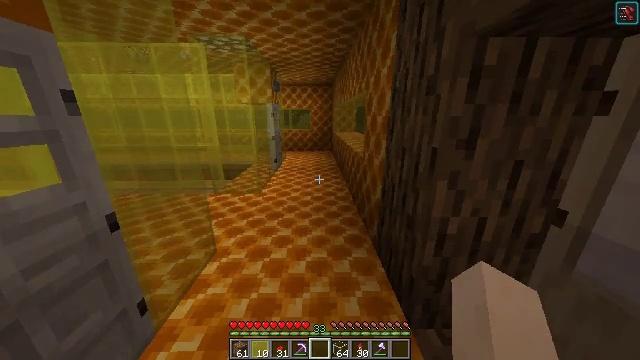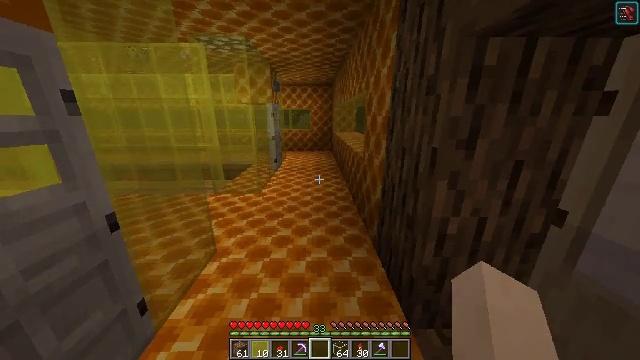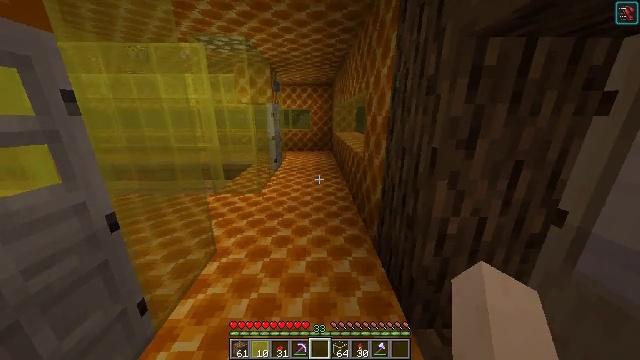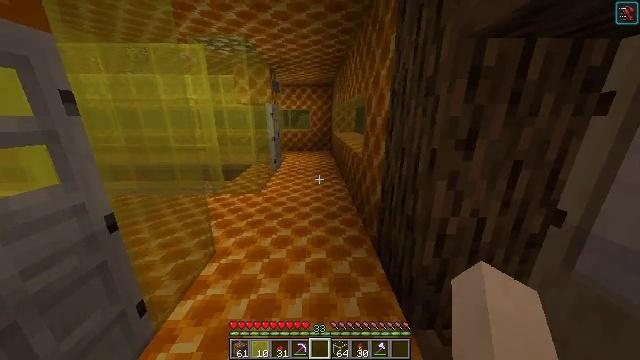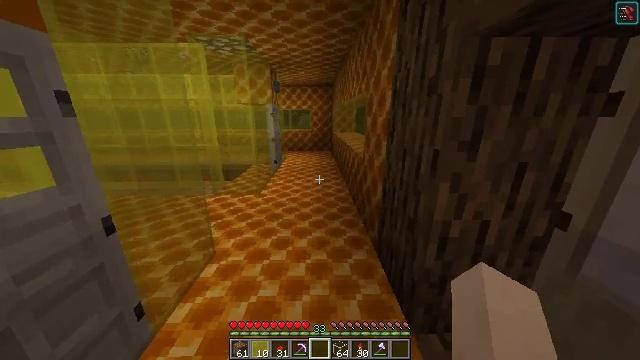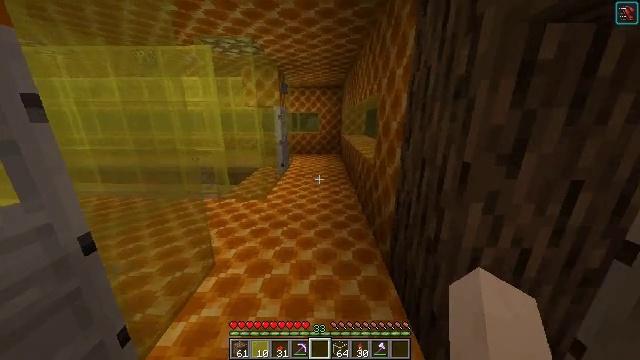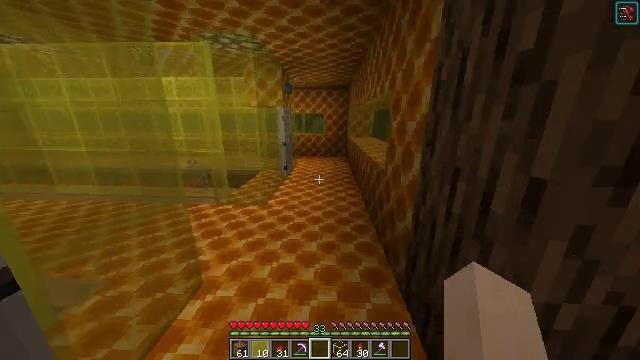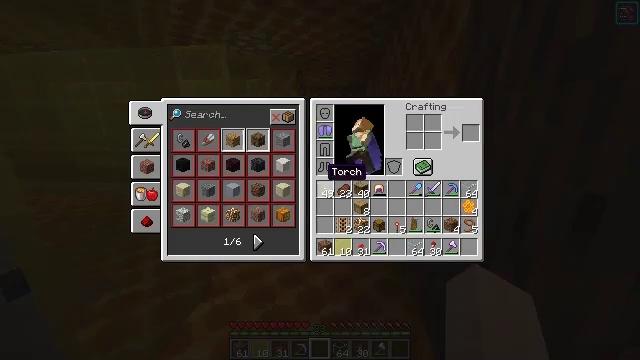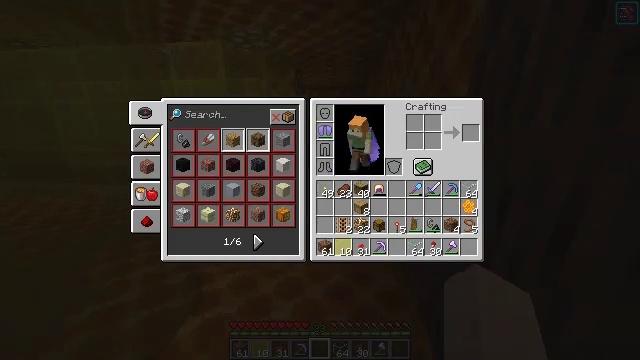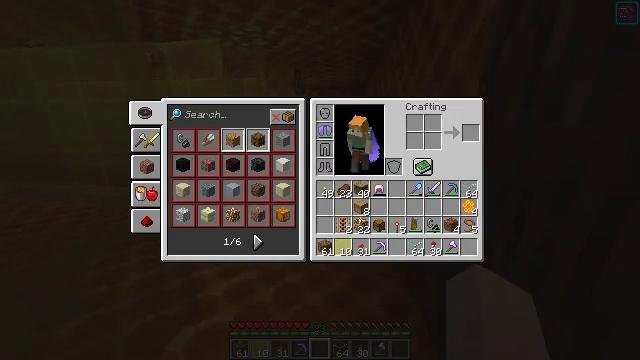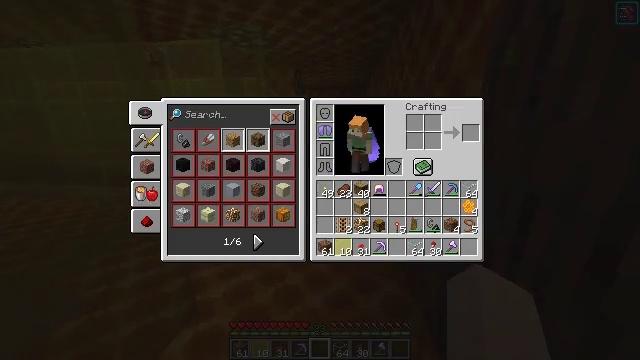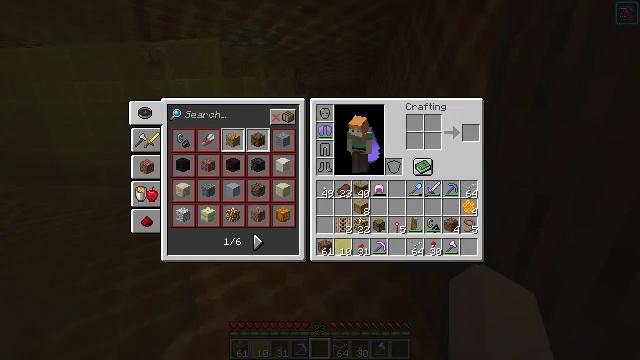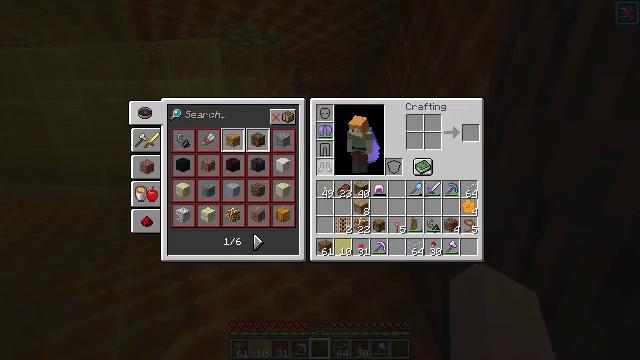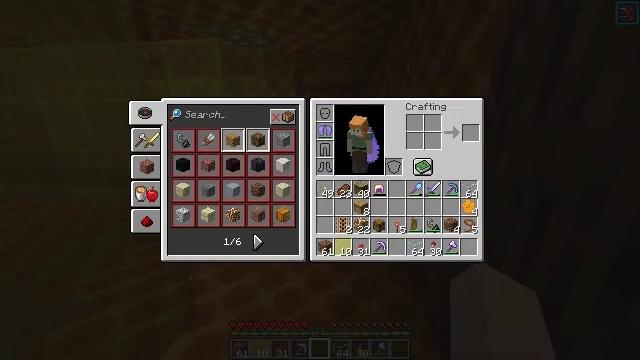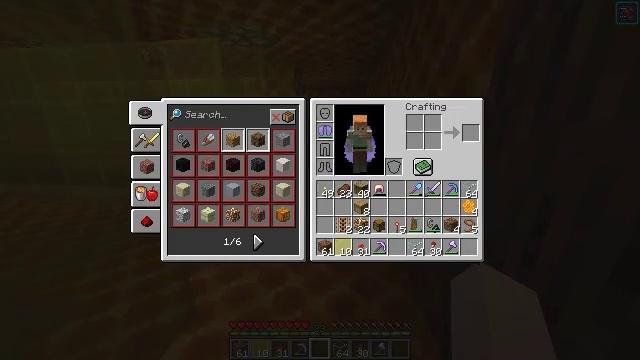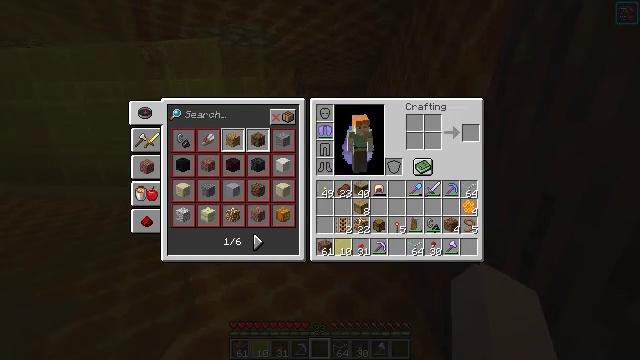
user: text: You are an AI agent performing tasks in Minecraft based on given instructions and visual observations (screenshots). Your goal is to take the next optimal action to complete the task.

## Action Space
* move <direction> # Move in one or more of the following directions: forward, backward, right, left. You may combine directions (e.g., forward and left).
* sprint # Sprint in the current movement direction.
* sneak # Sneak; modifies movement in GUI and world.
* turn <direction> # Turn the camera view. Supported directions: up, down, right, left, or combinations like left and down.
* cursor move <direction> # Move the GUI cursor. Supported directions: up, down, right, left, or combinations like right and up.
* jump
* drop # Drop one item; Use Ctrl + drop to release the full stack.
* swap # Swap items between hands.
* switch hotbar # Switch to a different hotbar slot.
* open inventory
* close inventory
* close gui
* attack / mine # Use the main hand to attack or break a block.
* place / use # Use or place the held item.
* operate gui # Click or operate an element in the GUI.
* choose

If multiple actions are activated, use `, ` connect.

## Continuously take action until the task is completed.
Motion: motion action
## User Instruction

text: Destroy the yellow stained glass pane to clear space.
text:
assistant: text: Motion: no_op
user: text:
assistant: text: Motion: no_op
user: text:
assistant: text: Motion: no_op
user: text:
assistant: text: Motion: move forward
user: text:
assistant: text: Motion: move forward, turn left
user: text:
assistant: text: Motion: move forward, turn left
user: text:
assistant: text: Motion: move forward, turn left, open inventory
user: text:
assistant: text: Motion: move forward, open inventory
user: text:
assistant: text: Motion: open inventory
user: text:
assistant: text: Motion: no_op
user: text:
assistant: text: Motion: no_op
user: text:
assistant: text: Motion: cursor move right
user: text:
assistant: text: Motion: cursor move right and up
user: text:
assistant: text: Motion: cursor move right and up
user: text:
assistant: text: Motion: no_op
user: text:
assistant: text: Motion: no_op
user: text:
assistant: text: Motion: close inventory
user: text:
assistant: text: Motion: turn left, close inventory
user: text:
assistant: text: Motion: move forward, turn left
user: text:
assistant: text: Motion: move forward
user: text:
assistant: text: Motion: move forward and move right, turn left
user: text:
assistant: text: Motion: move forward and move right, turn left
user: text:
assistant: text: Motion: move forward and move right, turn left
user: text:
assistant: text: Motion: move forward, turn left
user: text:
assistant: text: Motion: move forward, turn left
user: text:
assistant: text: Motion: move forward, turn left
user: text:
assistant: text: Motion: move forward and move right, turn left
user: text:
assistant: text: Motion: move forward and move right, turn left
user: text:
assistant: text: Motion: move forward, turn left
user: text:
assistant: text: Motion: move forward, turn left